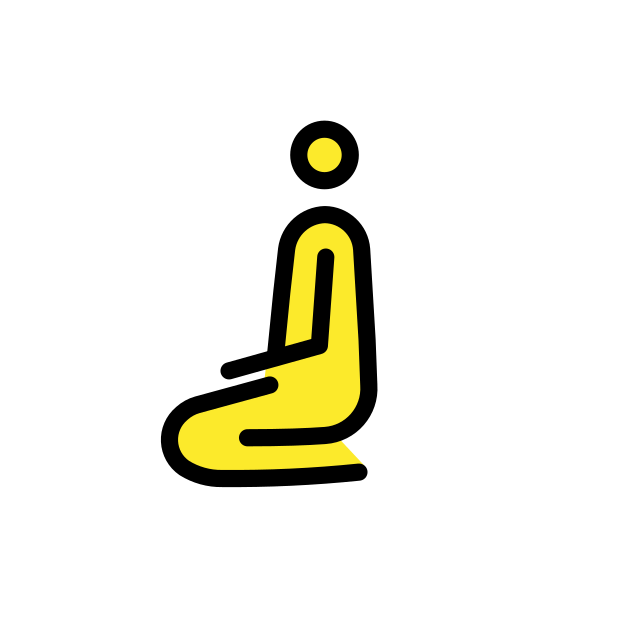
Emoji: 🧎
Name: kneeling person
Unicode: 0x1f9ce